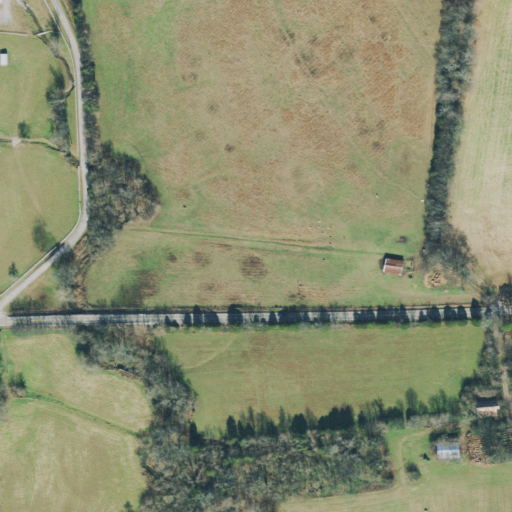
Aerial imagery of valley in Tennessee named Thompson Hollow containing pasture, open development, deciduous forest, mixed forest, low intensity development, and medium intensity development